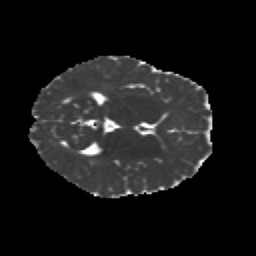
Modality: MD
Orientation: axial
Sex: male
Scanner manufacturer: siemens
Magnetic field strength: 3 T
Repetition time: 5 s
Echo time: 0.071 s